Question: Using an android app I am sending latitude and longitude values to database.
This is my database

Now in webpage I need to show the total distance traveled by
I've used <URL> to find the distance but it is accepting 'id=2' as origin and 'id=5' as destination.
But my motto is to find the total distance travelled i.e., id_2 to id_3 to id_4 to id_5.
I am using while loop here.
Code snippet:
'''
<?php
$params_string="";
$pname = $_POST['name']; //name is passed from a dropdown
$query = "SELECT * FROM information WHERE mobile=? ORDER BY id DESC ";
$result = $dbConnection->prepare($query);
$result->execute(array($pname));
if($result->rowCount() >0)
{
$params = array();
while($row = $result->fetch())
{
$mobile = $row['mobile'];
$latitude = $row['latitude'];
$cname = $row['name'];
$longitude = $row['longitude'];
$lat = "17.<PHONE>";
$long = "78.49228289999996";
$params = array("origin" => $latitude.",".$longitude,"destination" => $lat.",".$long,"sensor" => 'true',"units" => 'imperial');
//Join parameters into URL string
foreach($params as $var => $val)
{
$params_string .= '&' . $var . '=' . urlencode($val);
}
}
}
// Request URL
$url = "http://maps.googleapis.com/maps/api/directions/json?".ltrim($params_string, '&');
// Make our API request
$curl = curl_init();
curl_setopt($curl, CURLOPT_URL, $url);
curl_setopt($curl, CURLOPT_RETURNTRANSFER, 1);
$return = curl_exec($curl);
curl_close($curl);
// Parse the JSON response
$directions = json_decode($return);
// Show the total distance
print('<p><strong>Total distance:</strong> ' . ceil(($directions->routes[0]->legs[0]->distance->text)* 1.609344) .' KM'. '</p>');
?>
'''
Now,How to pass the destination values here.
My task is to pass database values to variables lat and long....Just for example i've passed manual values..how to fetch database values simultaneously so as origin gets id 2 and destination gets id 3 values
Example-If it is accepting
origin as id-2 then destination should be id-3 next
origin as id-3 then destination should be id-4 and so on
at the end give total distance travelled on that particular day based on the available geo points.
Struggling with this from more than 3 days.
Any kind of suggestions would be of great help.
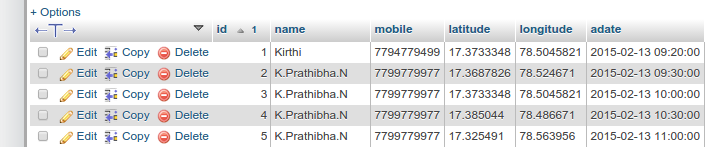
Answer: > Well, You can do like this.
'''
$qry = mysql_query("select * from store");
$num = mysql_num_rows($qry);
while($row = mysql_fetch_array($qry)){
$lat[] = $row['lat'];
$long[] =$long['long'];
}
for($i=0;$i<$num;$i++){
$distance=distance($lat[$i],$long[$i],$lat[$i+1],$long[$i+1],"k");
}
function:
function distance($lat1, $lon1, $lat2, $lon2, $unit)
{
$theta = $lon1 - $lon2;
$dist = sin(deg2rad($lat1)) * sin(deg2rad($lat2)) + cos(deg2rad($lat1)) * cos(deg2rad($lat2)) * cos(deg2rad($theta));
$dist = acos($dist);
$dist = rad2deg($dist);
$miles = $dist * 60 * 1.1515;
$unit = strtoupper($unit);
if ($unit == "K") {
return ($miles * 1.60934);
} else if ($unit == "N") {
return ($miles * 0.8684);
} else {
return $miles;
'''